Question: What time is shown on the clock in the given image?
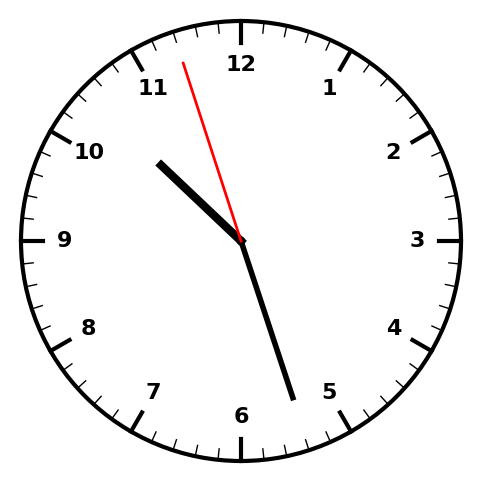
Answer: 10:26:57